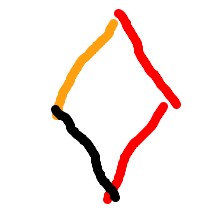
Shape: rhombus